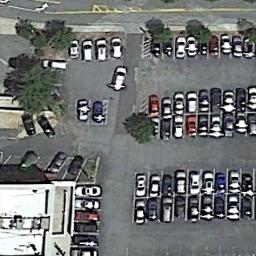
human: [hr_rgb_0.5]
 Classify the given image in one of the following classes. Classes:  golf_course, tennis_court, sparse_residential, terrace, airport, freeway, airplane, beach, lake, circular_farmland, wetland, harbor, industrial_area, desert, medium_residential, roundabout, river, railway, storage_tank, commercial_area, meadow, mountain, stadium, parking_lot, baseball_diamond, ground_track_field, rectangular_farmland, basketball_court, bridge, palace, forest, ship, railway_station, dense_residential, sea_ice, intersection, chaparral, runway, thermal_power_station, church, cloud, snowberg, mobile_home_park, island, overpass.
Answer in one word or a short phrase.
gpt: parking_lot